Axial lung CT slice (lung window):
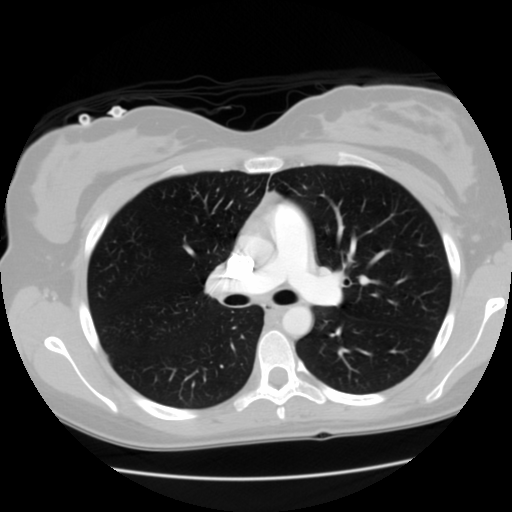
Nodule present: no